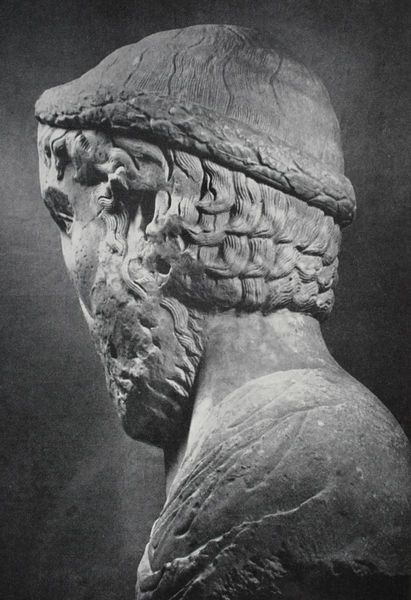
Titel: Kopf der sogenannten Suessa-Büste (Taddeo da Suessa) - Skulptur für die Brückentoranlage von Capua
Standort: Capua
Institution: Museo Campano
Schlagwörter: kopf, mann, schatten, umhang, weiß, ausschnitt, frisur, grau, haar, hut, licht, nase, ohr, profil, rücken, schwarz, alt, bart, kappe, mütze, augen, falten, gesicht, stein, vollbart, hals, portrait, porträt, auge, figur, haare, locken, schulter, skulptur, statue, nacken, büste, seitenansicht, bildhauerei, plastik, foto, fotografie, antike, rückseite, schwarzweiss, seite, kranz, lorbeer, lorbeerkranz, kaputt, antik, krieger, struktur, zerstört, grieche, römisch, romanisch, defekt, harrreif, beschädigt, bearbeitung, rücksicht, homer, abgewand, zestört, schwarrzweiss